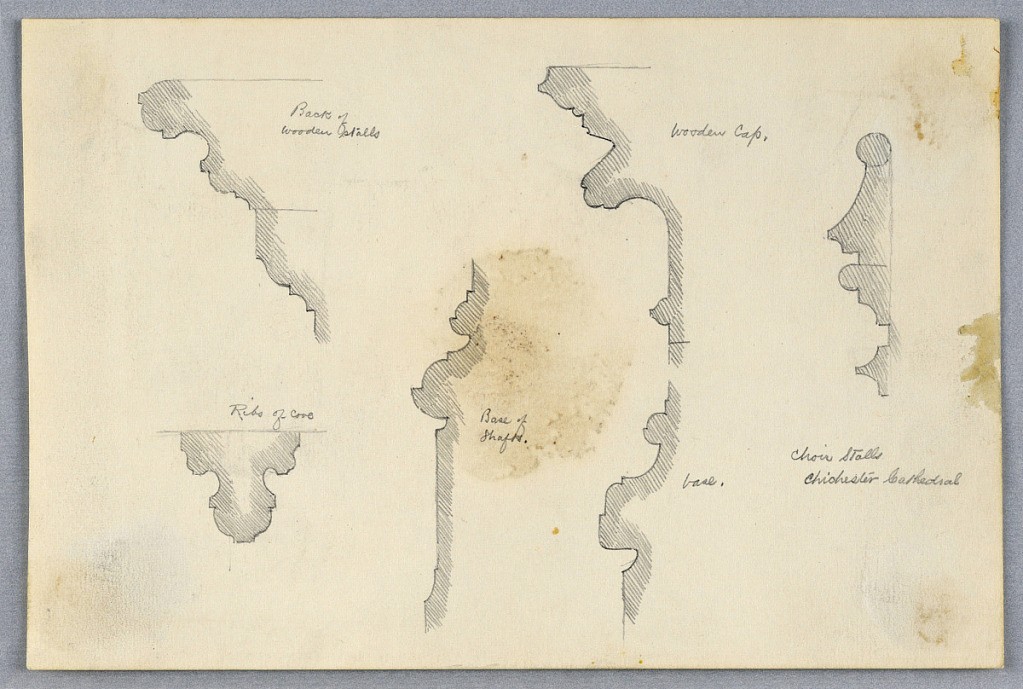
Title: Choir Stalls, Chichester
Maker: Arnold William Brunner, American, 1857–1925
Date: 1879–80
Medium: Graphite on paper
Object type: Drawing
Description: Six sketches of woodwork, labelled.